Question: I have added a product with some new attribute set, In admin side, catalog listing page shows the products and when I open configured product, association tab shows the associated product.
I cleared cache and indexed properly before checking.
Refer Below scrrenshots:
1. Admin catalog listing:
2.When opening configurable product Showing association:

1. User side:
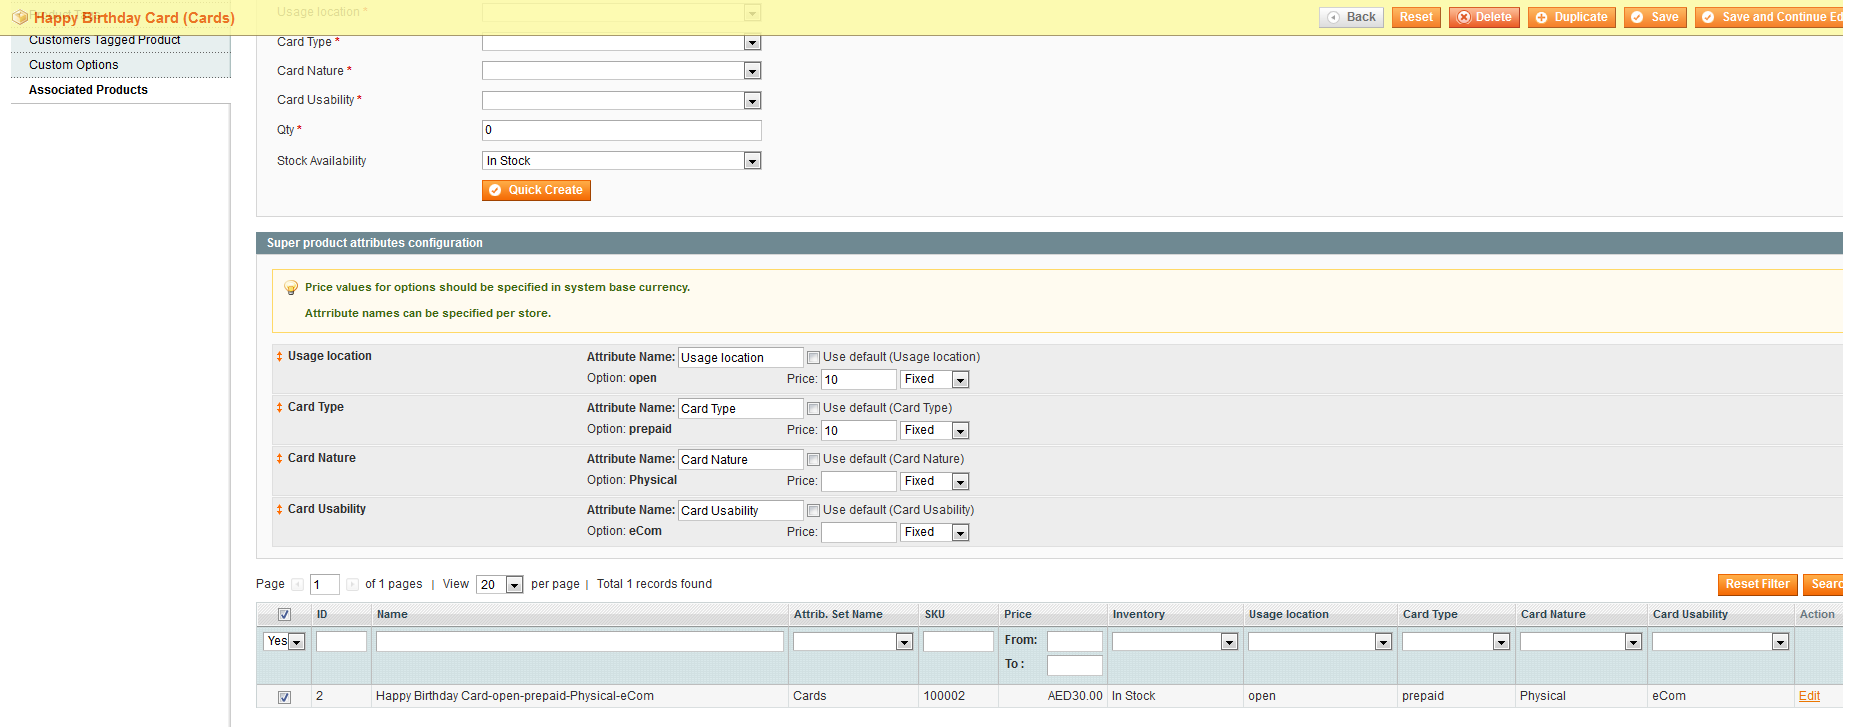
Answer: Please check
1. go to catalog=>>manage product and open product which you want to display
2. check in general tab =>>status Enable.
3. Inventory tab =>>Qty =>> don't left empty && stock availability=>> in stock.
4. categories tab=>> select category in which you want to display.